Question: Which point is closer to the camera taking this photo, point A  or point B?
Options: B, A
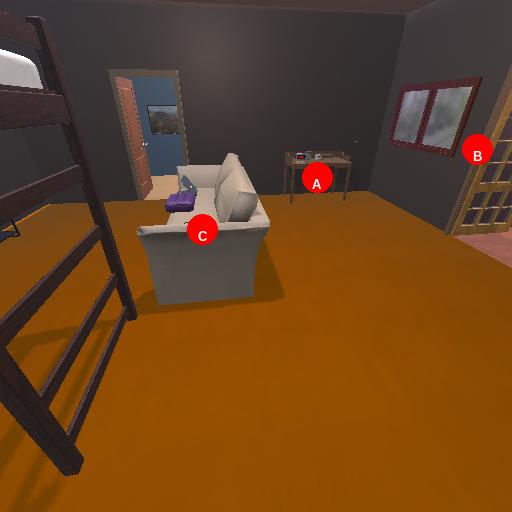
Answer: B